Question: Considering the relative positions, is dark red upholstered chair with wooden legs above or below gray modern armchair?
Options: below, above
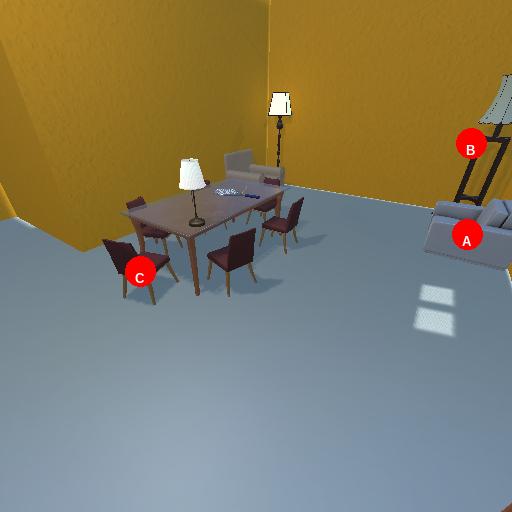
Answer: below